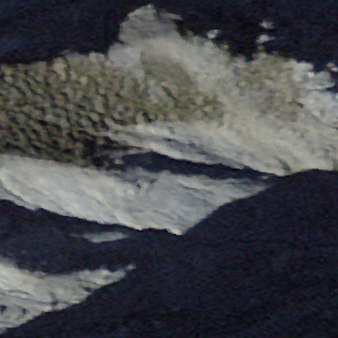
Label: other